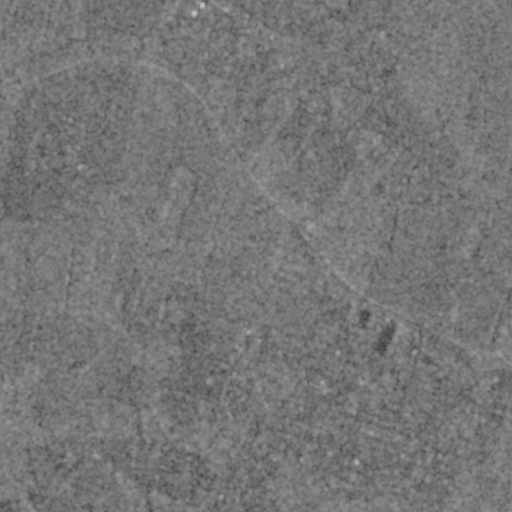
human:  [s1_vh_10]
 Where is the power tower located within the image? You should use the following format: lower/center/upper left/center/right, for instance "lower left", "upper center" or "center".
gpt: The power tower is located in the left of the image.
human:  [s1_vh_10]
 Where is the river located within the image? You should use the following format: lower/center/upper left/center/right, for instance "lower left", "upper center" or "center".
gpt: The river is located in the right of the image.
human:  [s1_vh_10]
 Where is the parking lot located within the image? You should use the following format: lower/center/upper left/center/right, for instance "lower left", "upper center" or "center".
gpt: There is no parking lot in the image.

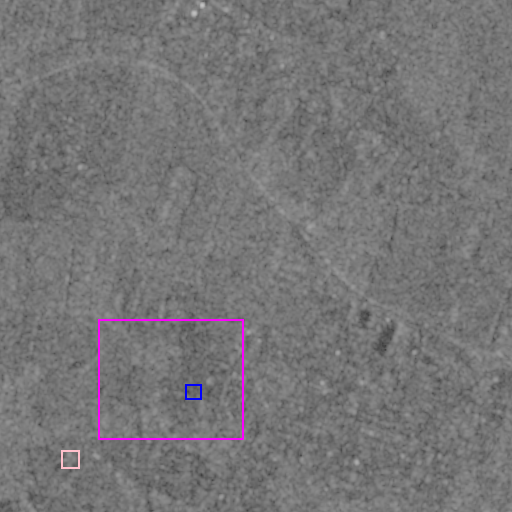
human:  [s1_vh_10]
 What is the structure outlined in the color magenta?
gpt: The structure outlined in magenta is a park.
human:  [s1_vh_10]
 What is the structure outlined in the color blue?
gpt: The structure outlined in blue is a parking lot.
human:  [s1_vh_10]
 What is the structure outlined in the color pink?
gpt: The structure outlined in pink is a building.
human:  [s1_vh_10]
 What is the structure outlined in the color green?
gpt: There is no green outline.